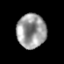
Tissue: prostate
Cell type: Epithelial cells
Senescence score: 0.2858
Nuclear area (px): 982
Mean DAPI intensity: 154.456